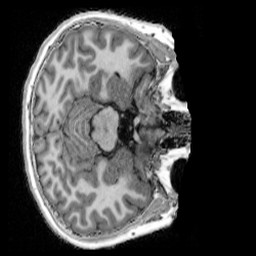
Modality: UNIT1_denoised
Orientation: axial
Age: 12
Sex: female
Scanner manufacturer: siemens
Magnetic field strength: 3 T
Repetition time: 4 s
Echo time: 0.00303 s